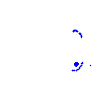
Particle: kaon